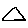
Label: triangle